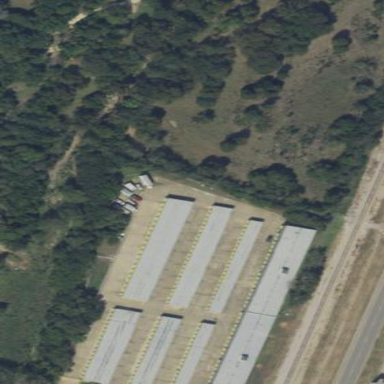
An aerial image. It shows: Storage rental shop located in building.